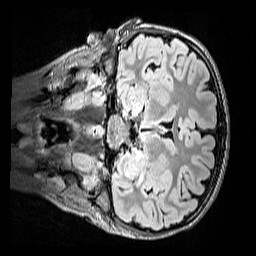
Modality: FLAIR
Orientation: coronal
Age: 9
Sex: female
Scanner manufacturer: siemens
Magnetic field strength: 3 T
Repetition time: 5 s
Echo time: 0.388 s